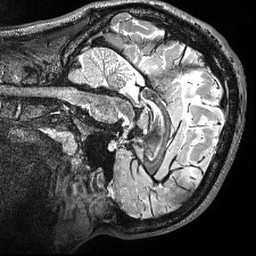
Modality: T2w
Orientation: sagittal
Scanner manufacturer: siemens
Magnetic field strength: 3 T
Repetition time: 3.2 s
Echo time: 0.566 s